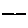
Label: line